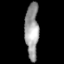
Tissue: lung
Cell type: T cells
Senescence score: 0.5656
Nuclear area (px): 742
Mean DAPI intensity: 155.327